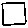
Label: square